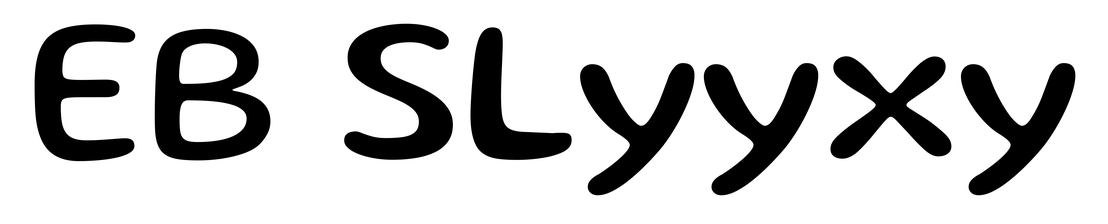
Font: Gluten_Regular